Question: The problem: (<URL>
As you can see in the image above the mainContent floats just below the actual top op the browser view port, i cant make it stick to the top and stay centered at the same time.
Also a quick side question, how do i get the #mainContent, .rightContentBorder and .leftContentBorder to get their height from the #contentBox ID
'''
body {
background-image:url(img/CampusDjursland_Tourneyhjemmeside_grafik/RESTEN/BG_pattern.png);
background-repeat:repeat;
font-family:"Trebuchet MS", Arial, Helvetica, sans-serif;
}
p {
text-align:left;
}
li {
text-align:left;
}
#contentBox {
margin: 1px auto 1px auto;
width:786px;
height:auto;
min-height:700px;
max-height:none;
}
.leftContentBorder {
width:27px;
height:700px;
float:left;
background-image:url(img/CampusDjursland_Tourneyhjemmeside_grafik/RESTEN/Leftside_orangebar1px.png);
background-repeat:repeat-y;
}
.rightContentBorder {
width:27px;
height:700px;
float:right;
background-image:url(img/CampusDjursland_Tourneyhjemmeside_grafik/RESTEN/Rightside_orangebar1px.png);
background-repeat:repeat-y;
}
#mainContent {
margin: 0 auto 0 auto;
width:732px;
height:700px;
background-color:#CCC;
}
'''
The HTML
'''
<body>
<div id="contentBox">
<div class="leftContentBorder"></div>
<div class="rightContentBorder"></div>
<div id="mainContent">
test
</div>
</div>
</body>
'''
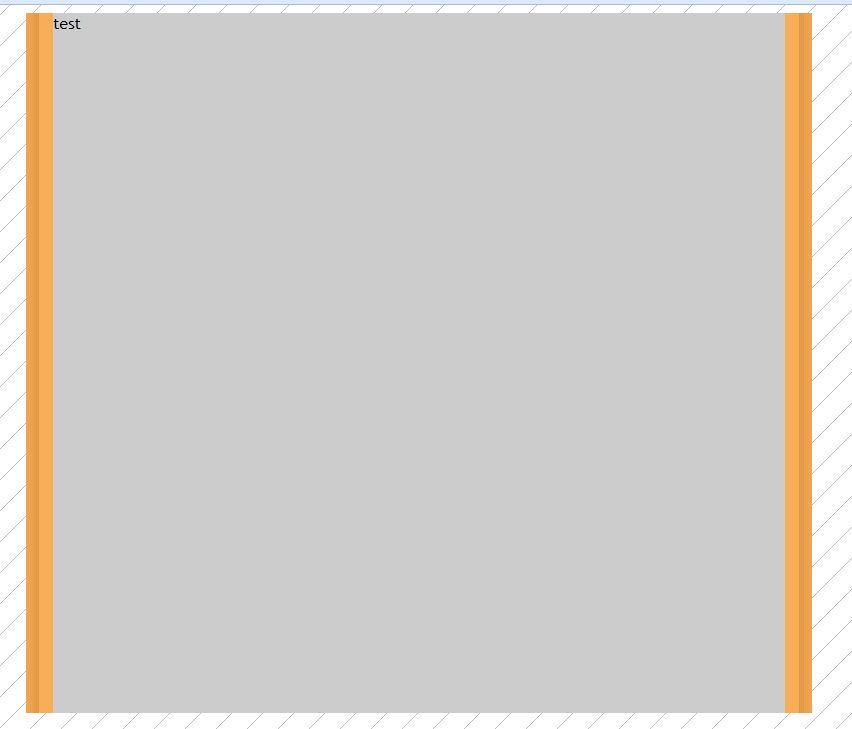
Answer: do a basic css reset like this:
'''
* {
margin:0;
padding:0;
}
'''
This removes default paddings margins on all elements.